Question: I have this card program that prints out all 52 cards in a swing window. It contains 4 rows of 14 cards with the first being grey empty spots.
I am trying to randomize how they are printed. So far each row prints in a random order Ace through king and of random suits. The error I am getting is once it has a random value like [Ace, Four, Jack, etc] it follows that same pattern in each row.

How can I randomize the different rows?
'''
package project2;
import javax.swing.*;
import java.io.File;
import java.util.ArrayList;
import java.util.Arrays;
import java.awt.*;
public class main
{
public static final int PERIMETER_BEVEL = 20; //space between panel border and perimeter cards
public static final int LEFT_PERIMETER_BEVEL = 98;
public static final int INTERIOR_BEVEL = 5; //space between cards
public static final int CARD_HEIGHT = 97;
public static final int CARD_WIDTH = 73;
public static final int PANEL_HEIGHT = (2*PERIMETER_BEVEL) + (4*CARD_HEIGHT) + (3*INTERIOR_BEVEL);
public static final int PANEL_WIDTH = (2*PERIMETER_BEVEL) + (14*CARD_WIDTH) + (13*INTERIOR_BEVEL);
public static final String BACKGROUND_COLOR = "#64C866"; //window background color [hex]
public static final String CARD_FOLDER = "cardImages"; //default folder containing images
public static final String[] RANKS = { "jack","three","four","five","six","seven",
"eight","nine","ten","two","queen","king","ace"
};
public static final String[] GRAY = {"gray","gray","gray","gray","gray","gray","gray","gray","gray","gray","gray","gray","gray","gray",
"gray","gray","gray","gray","gray","gray","gray","gray","gray","gray","gray","gray","gray","gray",
"gray","gray","gray","gray","gray","gray","gray","gray","gray","gray","gray","gray","gray","gray",
"gray","gray","gray","gray","gray","gray","gray","gray","gray","gray","gray","gray","gray","gray"};
public static void main(String[] args)
{
JFrame window = new JFrame("deck");
JPanel panel = new JPanel() {
public void paintComponent(Graphics g) { //find each rank of card in increasing
super.paintComponent(g); //order as specified in the array. All
File[] files = new File(CARD_FOLDER).listFiles(); //ranks appear in the same suit order in
//This randomizes the order the suits are put in.
for(int i = 0; i < files.length; i++)
{
int r = (int)(Math.random()*(i+1));
File swap = files[r];
files[r] = files[i];
files[i] = swap;
}
int counter = 0;
//This displays the gray background cards. These cannot move but can be placed over with any other card.
int grayCounter = 0;
for(String rank : GRAY) {
for(File filename : files) {
if(filename.getName().contains(rank)) {
new ImageIcon(filename.getPath()).paintIcon(this, g,
PERIMETER_BEVEL + (grayCounter/4) * (CARD_WIDTH + INTERIOR_BEVEL),
PERIMETER_BEVEL + (3-(grayCounter%4)) * (CARD_HEIGHT + INTERIOR_BEVEL));
grayCounter++;
}
}
}
//This randomizes the ranks Ace through King.
for(int i = 0; i < RANKS.length; i++)
{
int r = (int)(Math.random()*(i+1));
String swap = RANKS[r];
RANKS[r] = RANKS[i];
RANKS[i] = swap;
}
//the filesystem so suits will automatically
for(String rank : RANKS) { //be in order when printing in groups of four
for(File filename : files) { //cards.
if(filename.getName().contains(rank)) {
new ImageIcon(filename.getPath()).paintIcon(this, g,
LEFT_PERIMETER_BEVEL + (counter/4) * (CARD_WIDTH + INTERIOR_BEVEL),
PERIMETER_BEVEL + (3-(counter%4)) * (CARD_HEIGHT + INTERIOR_BEVEL));
counter++;
} //counter/4 keeps track of the correct column
} //3-(counter%4) keeps track of the correct row
} //in which to print the card image
}
};
panel.setPreferredSize(new Dimension(PANEL_WIDTH, PANEL_HEIGHT));
window.setDefaultCloseOperation(WindowConstants.EXIT_ON_CLOSE);
window.setBackground(Color.decode(BACKGROUND_COLOR));
window.add(panel);
window.setVisible(true);
window.pack();
}
}
'''
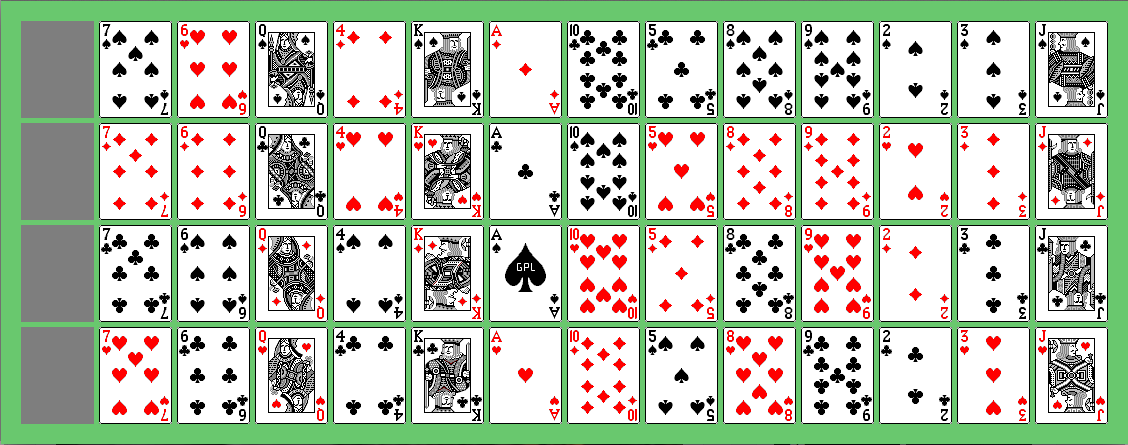
Answer: I believe your problem is that you only randomize RANKS once, and then you use that for every row.
Then the code here:
'''
//This randomizes the ranks Ace through King.
for(int i = 0; i < RANKS.length; i++)
{
int r = (int)(Math.random()*(i+1));
String swap = RANKS[r];
RANKS[r] = RANKS[i];
RANKS[i] = swap;
}
//the filesystem so suits will automatically
for(String rank : RANKS) { //be in order when printing in groups of four
for(File filename : files) { //cards.
if(filename.getName().contains(rank)) {
new ImageIcon(filename.getPath()).paintIcon(this, g,
LEFT_PERIMETER_BEVEL + (counter/4) * (CARD_WIDTH + INTERIOR_BEVEL),
PERIMETER_BEVEL + (3-(counter%4)) * (CARD_HEIGHT + INTERIOR_BEVEL));
counter++;
} //counter/4 keeps track of the correct column
} //3-(counter%4) keeps track of the correct row
} //in which to print the card image
'''
If I understand your code correctly, that second for-loop in the snippet above, will paint the cards for all the rows right? But for every row, you are using the same list of RANKS. You need to randomize RANKS in between each call to write the rows.
As I mentioned in the comments, it would probably be better to use an ArrayList of Strings for RANKS and use <URL> Then you can use the something like the following:
'''
for (int row = 0; row < 4; row++)
{
Collections.shuffle(RANKS);
for(String rank : RANKS) {
for(File filename : files) {
if(filename.getName().contains(rank)) {
new ImageIcon(filename.getPath()).paintIcon(this, g,
LEFT_PERIMETER_BEVEL + (counter/4) * (CARD_WIDTH + INTERIOR_BEVEL),
PERIMETER_BEVEL + (row) * (CARD_HEIGHT + INTERIOR_BEVEL));
counter++;
}
}
}
}
'''
Note: I didn't actually run that code, so you may need to make slight adjustments.
Also as @MadProgrammer pointed out, you shouldn't be loading all this in your paint method, but that is a different problem.